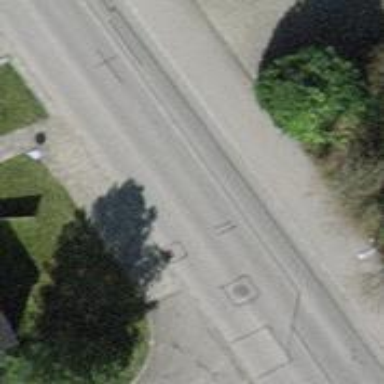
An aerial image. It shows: Public transport stop position.